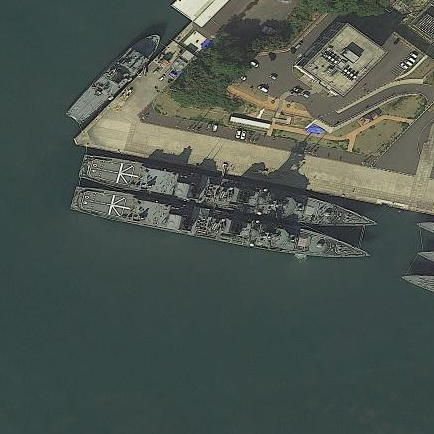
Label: cruiser